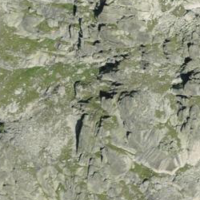
EUNIS habitat code: 48
Species observed at this site:
Marmota marmota
Oenanthe oenanthe
Pyrrhocorax graculus
Prunella collaris
Ptyonoprogne rupestris
Corvus corax